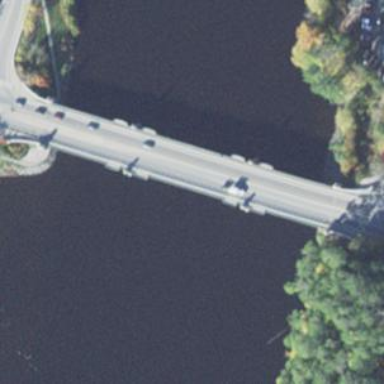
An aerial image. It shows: Man-made bridge.